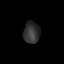
Tissue: lung
Cell type: Endothelial cells
Senescence score: 0.5561
Nuclear area (px): 354
Mean DAPI intensity: 49.268